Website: crate-barrel
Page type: receipt
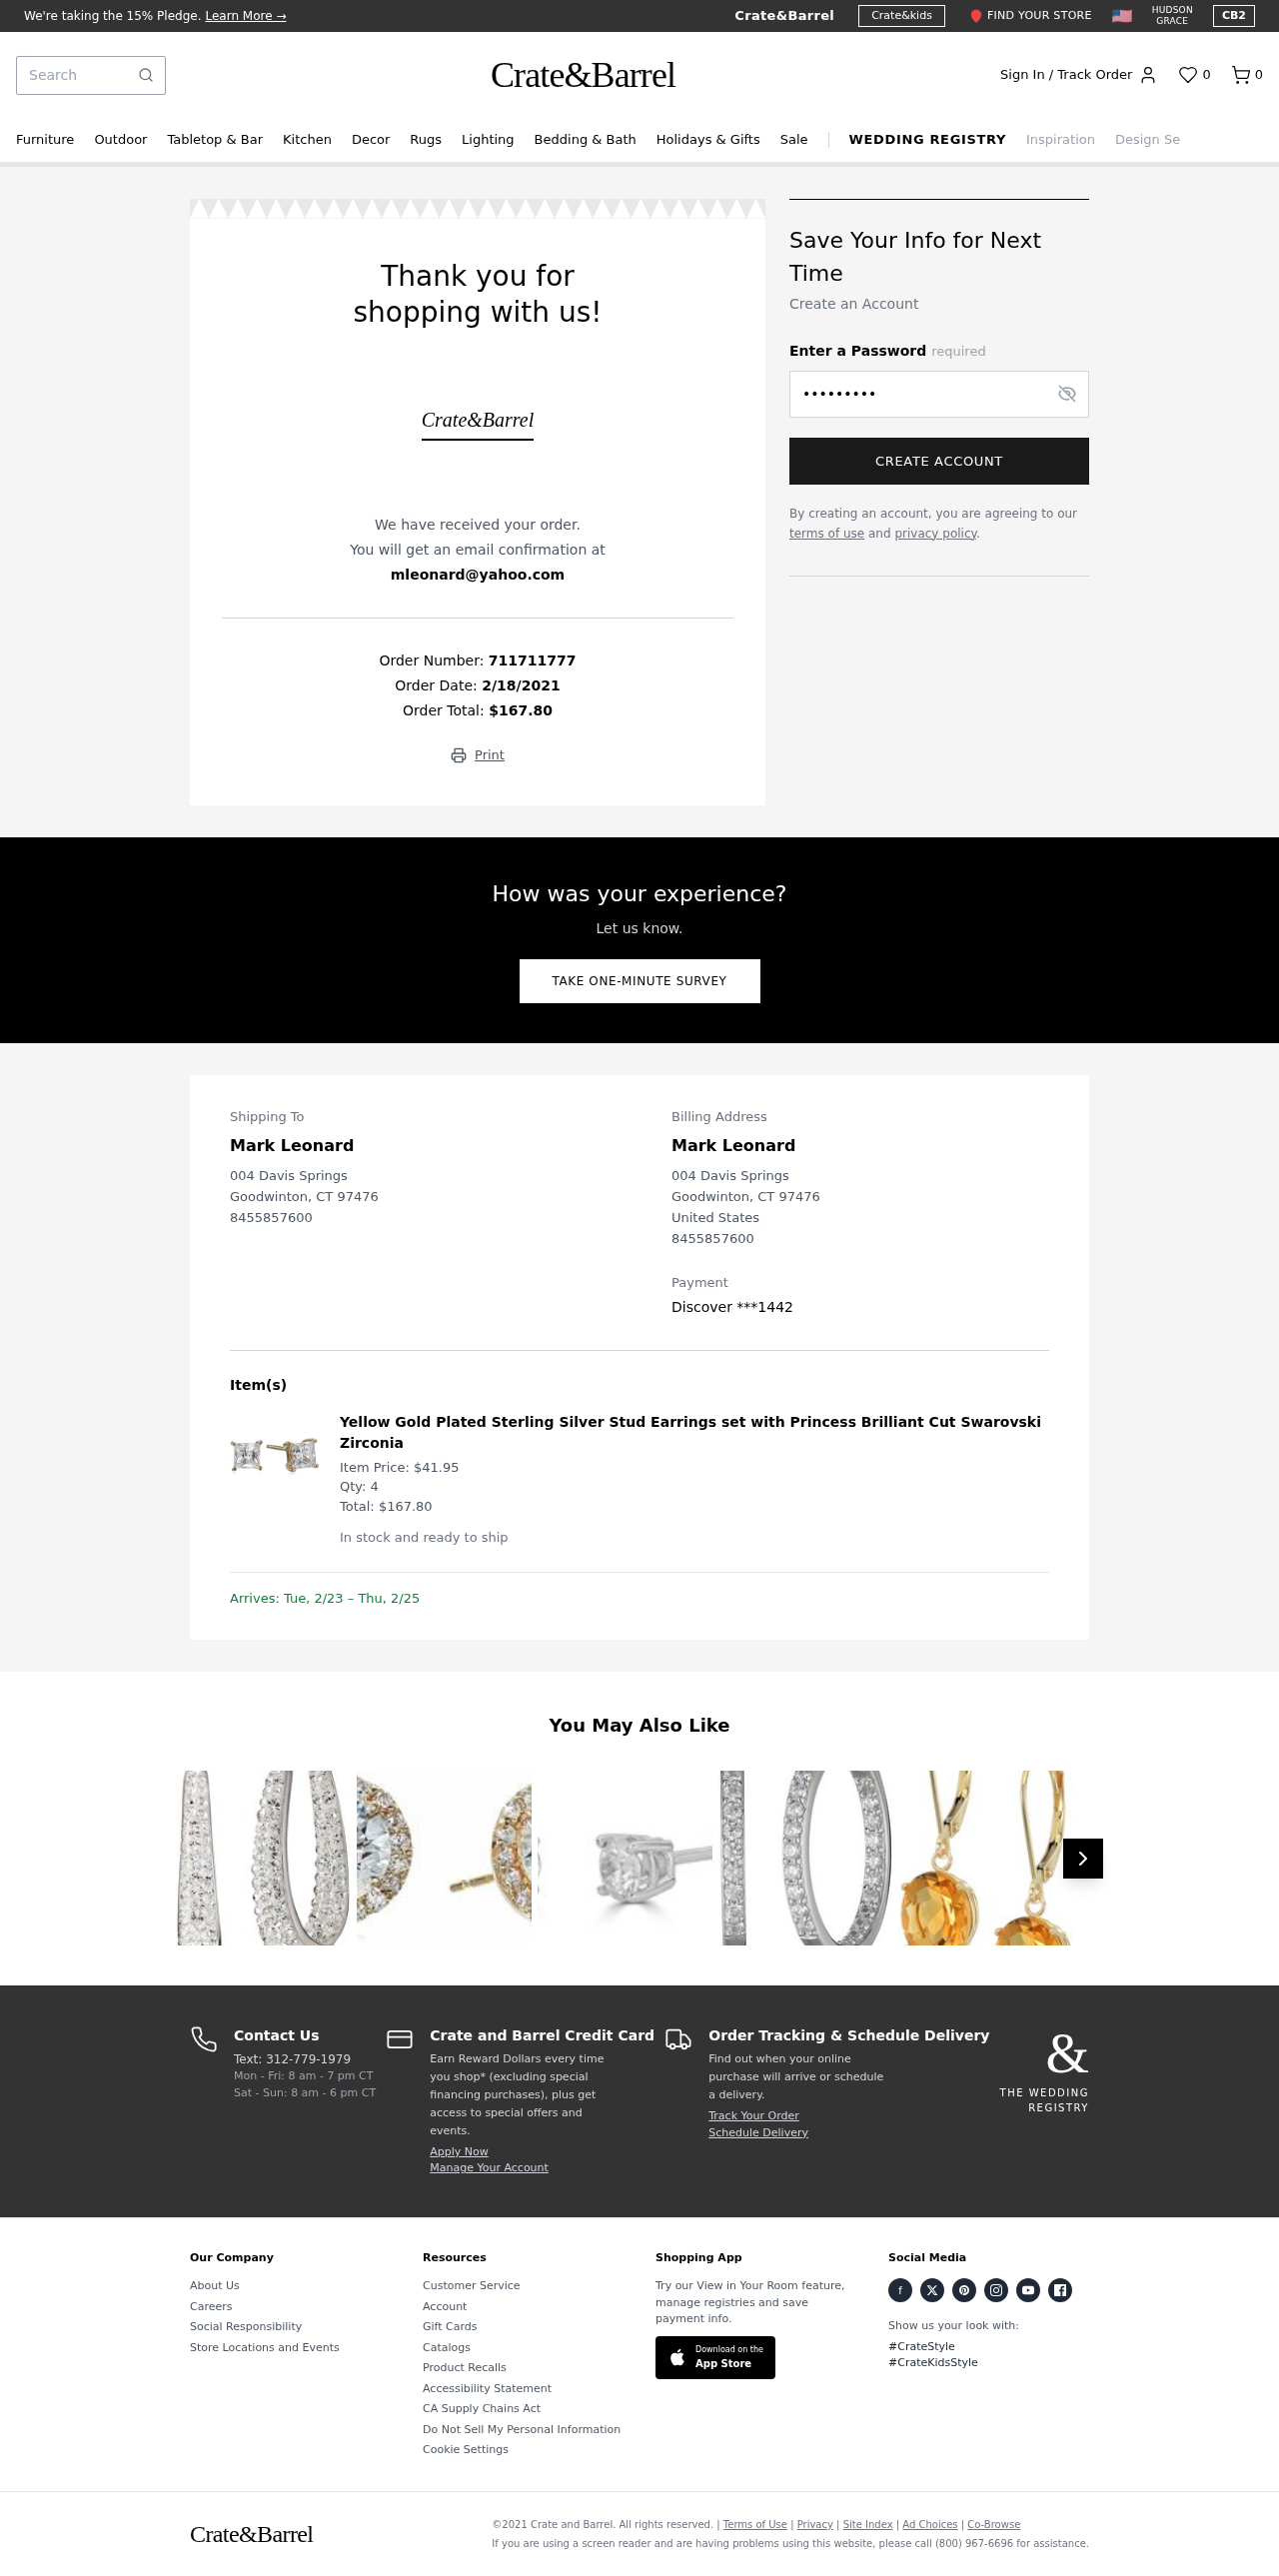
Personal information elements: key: PII_CARD_LAST4
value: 1442
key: PII_CARD_TYPE
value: Discover
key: PII_CITY
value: Goodwinton
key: PII_COUNTRY
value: United States
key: PII_EMAIL
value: mleonard@yahoo.com
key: PII_FULLNAME
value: Mark Leonard
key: PII_PHONE
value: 8455857600
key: PII_POSTCODE
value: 97476
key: PII_STATE_ABBR
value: CT
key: PII_STREET
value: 004 Davis Springs
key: PII_FULLNAME2
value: Mark Leonard
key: PII_STREET2
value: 004 Davis Springs
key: PII_CITY2
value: Goodwinton
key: PII_STATE_ABBR2
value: CT
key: PII_POSTCODE2
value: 97476
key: PII_PHONE2
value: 8455857600
Product elements: key: PRODUCT1_NAME
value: Yellow Gold Plated Sterling Silver Stud Earrings set with Princess Brilliant Cut Swarovski Zirconia
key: PRODUCT1_PRICE
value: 41.95
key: PRODUCT1_QUANTITY
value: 4
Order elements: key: ORDER_NUM_ITEMS
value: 0
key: ORDER_ID
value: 711711777
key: ORDER_DATE
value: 2/18/2021
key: ORDER_TOTAL
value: $167.80
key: ORDER_ITEM_TOTAL
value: $167.80
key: ORDER_DELIVERY_DATE
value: Tue, 2/23 – Thu, 2/25
Search elements: key: HEADER_SEARCH
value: Search
Other elements: key: FAVORITES_COUNT
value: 0